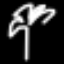
Label: palm tree